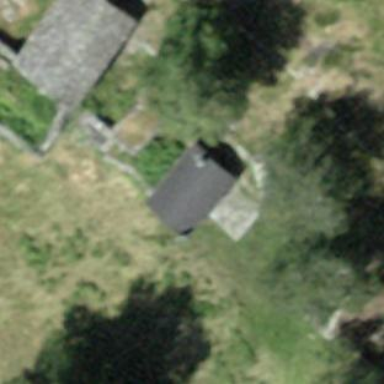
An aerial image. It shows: Cabin.